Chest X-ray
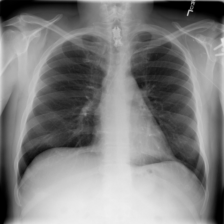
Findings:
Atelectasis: negative
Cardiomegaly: negative
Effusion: negative
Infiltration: negative
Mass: negative
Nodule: negative
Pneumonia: negative
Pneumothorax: negative
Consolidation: negative
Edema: negative
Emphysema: negative
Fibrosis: negative
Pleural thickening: negative
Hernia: negative